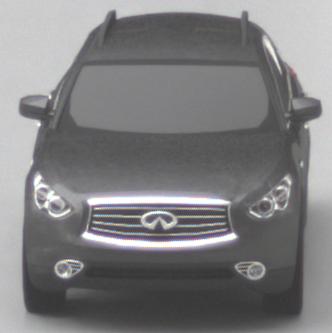
Make: Infiniti
Model: FX 37
Detailed model: FX (S51)
Model produced from: 2012/07
Model produced until: 2013/10
Doors: 5
Color: gray
Road condition: wet road
Daytime: midday
Contrast: low contrast